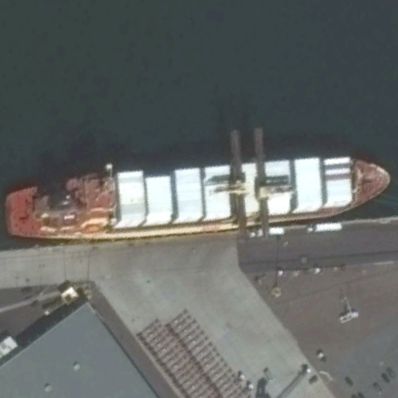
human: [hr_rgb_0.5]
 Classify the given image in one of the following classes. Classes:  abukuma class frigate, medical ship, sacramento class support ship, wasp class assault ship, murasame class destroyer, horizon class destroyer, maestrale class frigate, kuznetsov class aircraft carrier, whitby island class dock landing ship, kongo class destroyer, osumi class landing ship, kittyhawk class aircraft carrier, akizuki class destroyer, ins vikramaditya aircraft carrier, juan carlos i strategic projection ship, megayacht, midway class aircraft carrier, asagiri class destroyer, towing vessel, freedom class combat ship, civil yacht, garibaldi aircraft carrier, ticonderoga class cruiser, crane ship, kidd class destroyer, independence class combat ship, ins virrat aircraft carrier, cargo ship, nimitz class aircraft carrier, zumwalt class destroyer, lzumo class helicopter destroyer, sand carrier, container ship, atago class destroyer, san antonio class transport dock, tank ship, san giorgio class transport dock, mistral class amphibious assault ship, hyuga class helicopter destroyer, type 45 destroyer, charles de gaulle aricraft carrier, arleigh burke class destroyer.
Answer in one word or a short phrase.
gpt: Container ship